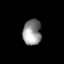
Tissue: lung
Cell type: Endothelial cells
Senescence score: 0.5861
Nuclear area (px): 459
Mean DAPI intensity: 146.209